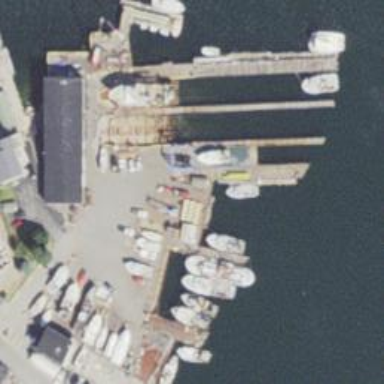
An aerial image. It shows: Man-made pier.